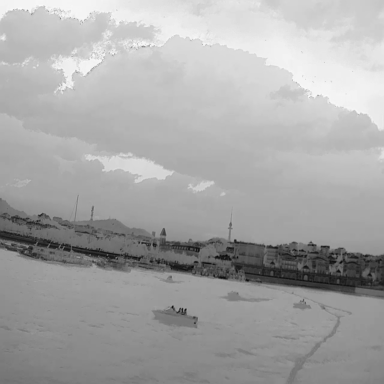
There are four canoes in the infrared image.